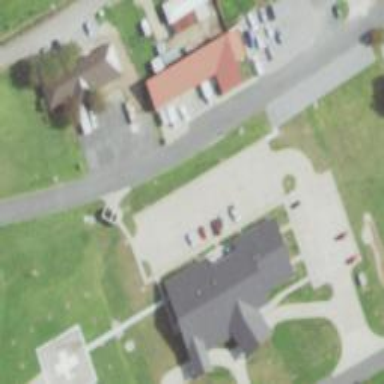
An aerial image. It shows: Clinic building providing healthcare services.